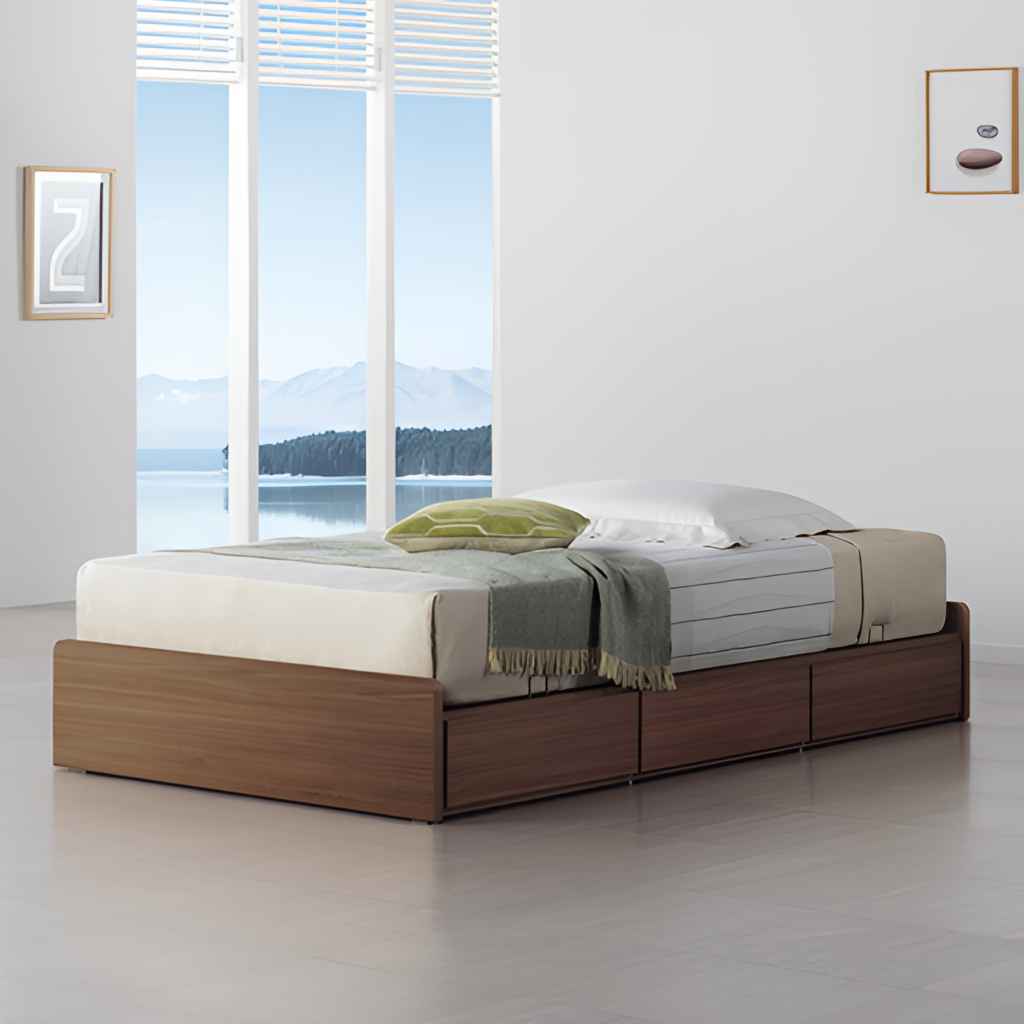
bedroom, brown wood bed, paint wallpaper, with solid pattern, contemporary, tile flooring, with large square pattern